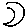
Label: moon